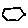
Label: hexagon